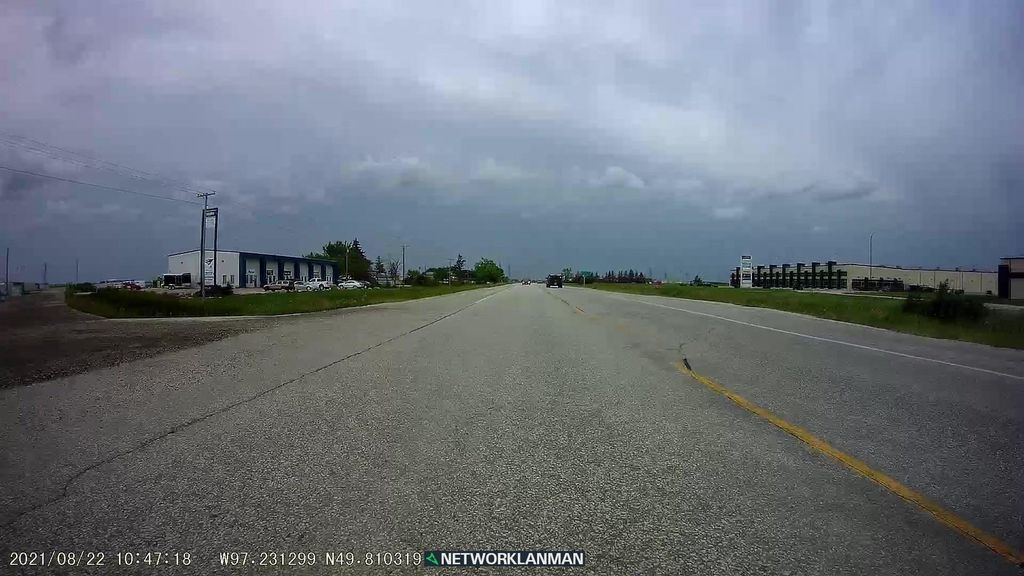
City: winnipeg